Aerial crown-view tile of a tropical tree (Barro Colorado Island, Panama), acquired 20250217:
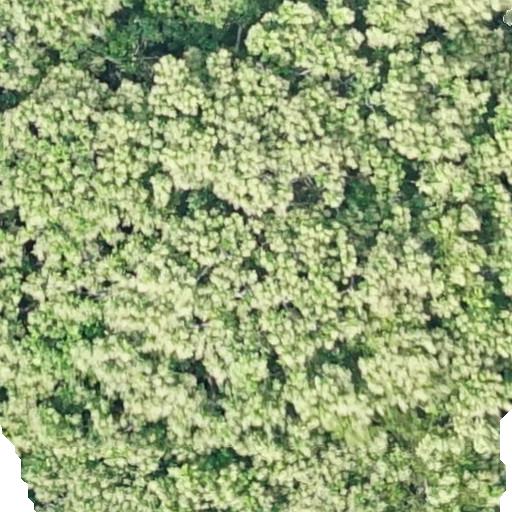
Species: Anacardium excelsum
GBIF accepted scientific name: Anacardium excelsum
Crown area: 655.731 m²